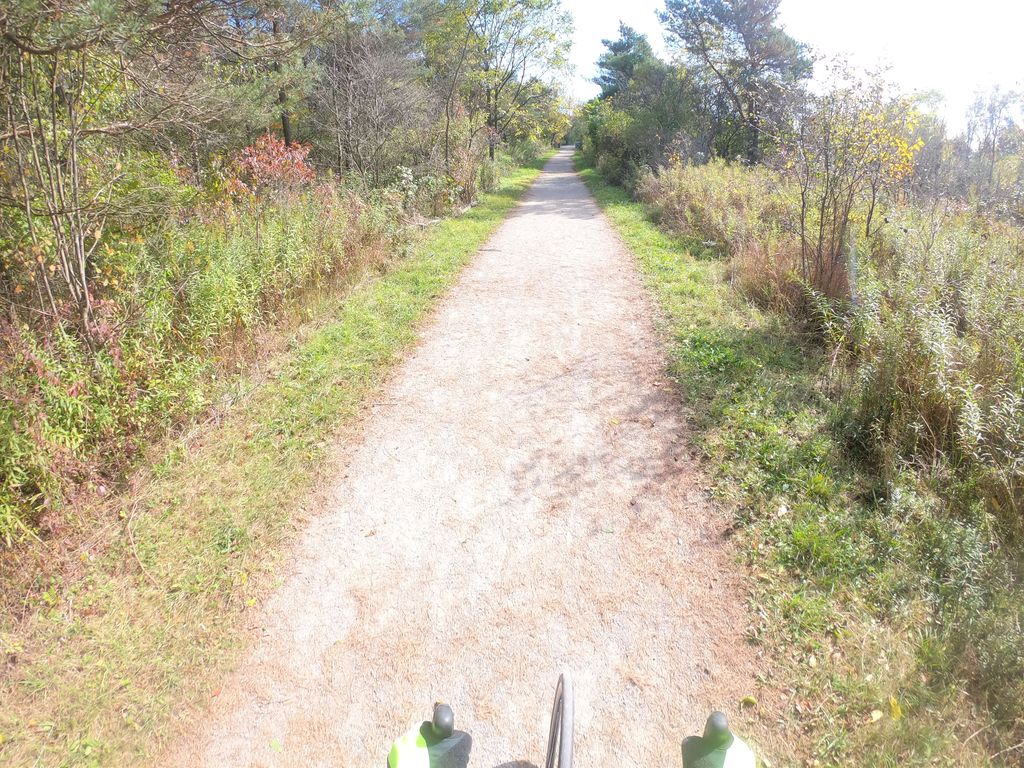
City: kitchener-waterloo